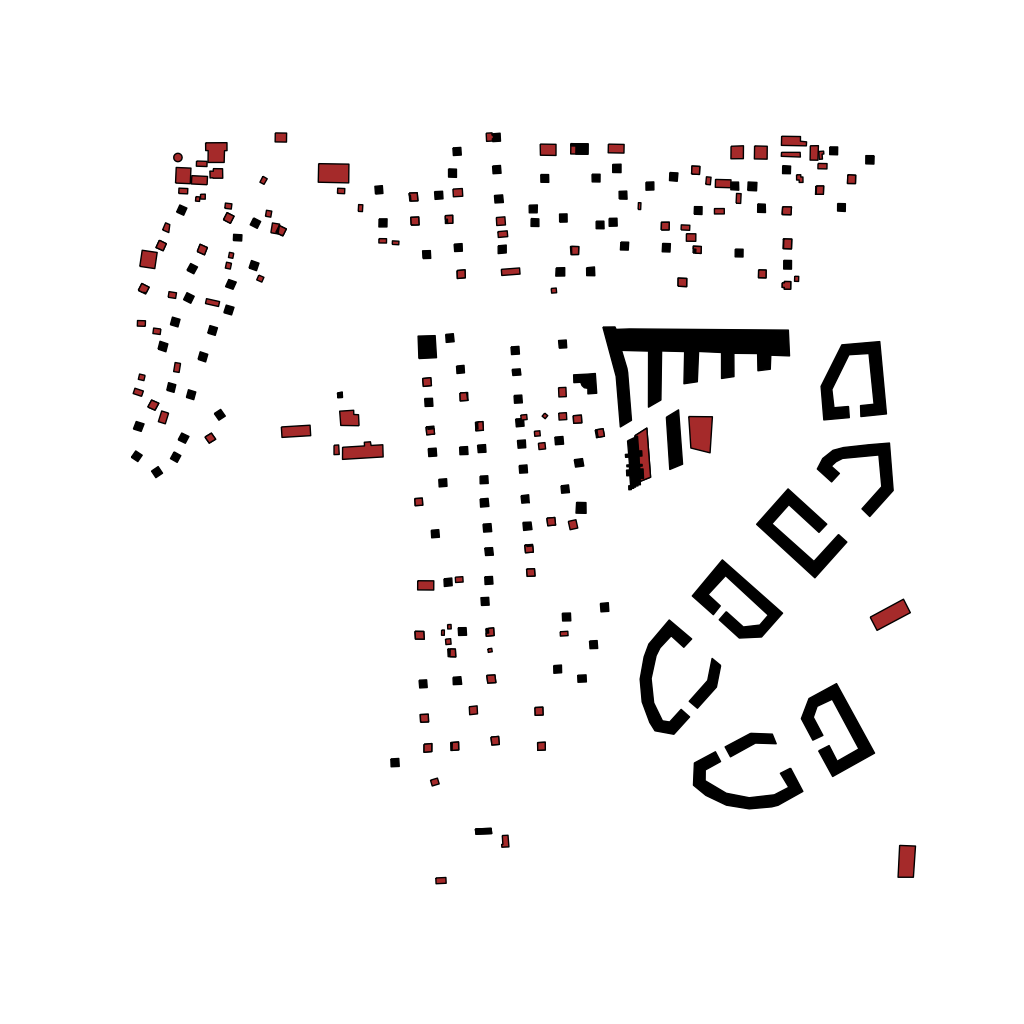
Tags: overhead vector_map, agriculture, industrial, recreation, residential, special, soviet, individual_rise, low_rise, density_1, Building, Facility, 1.0 km²